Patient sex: M
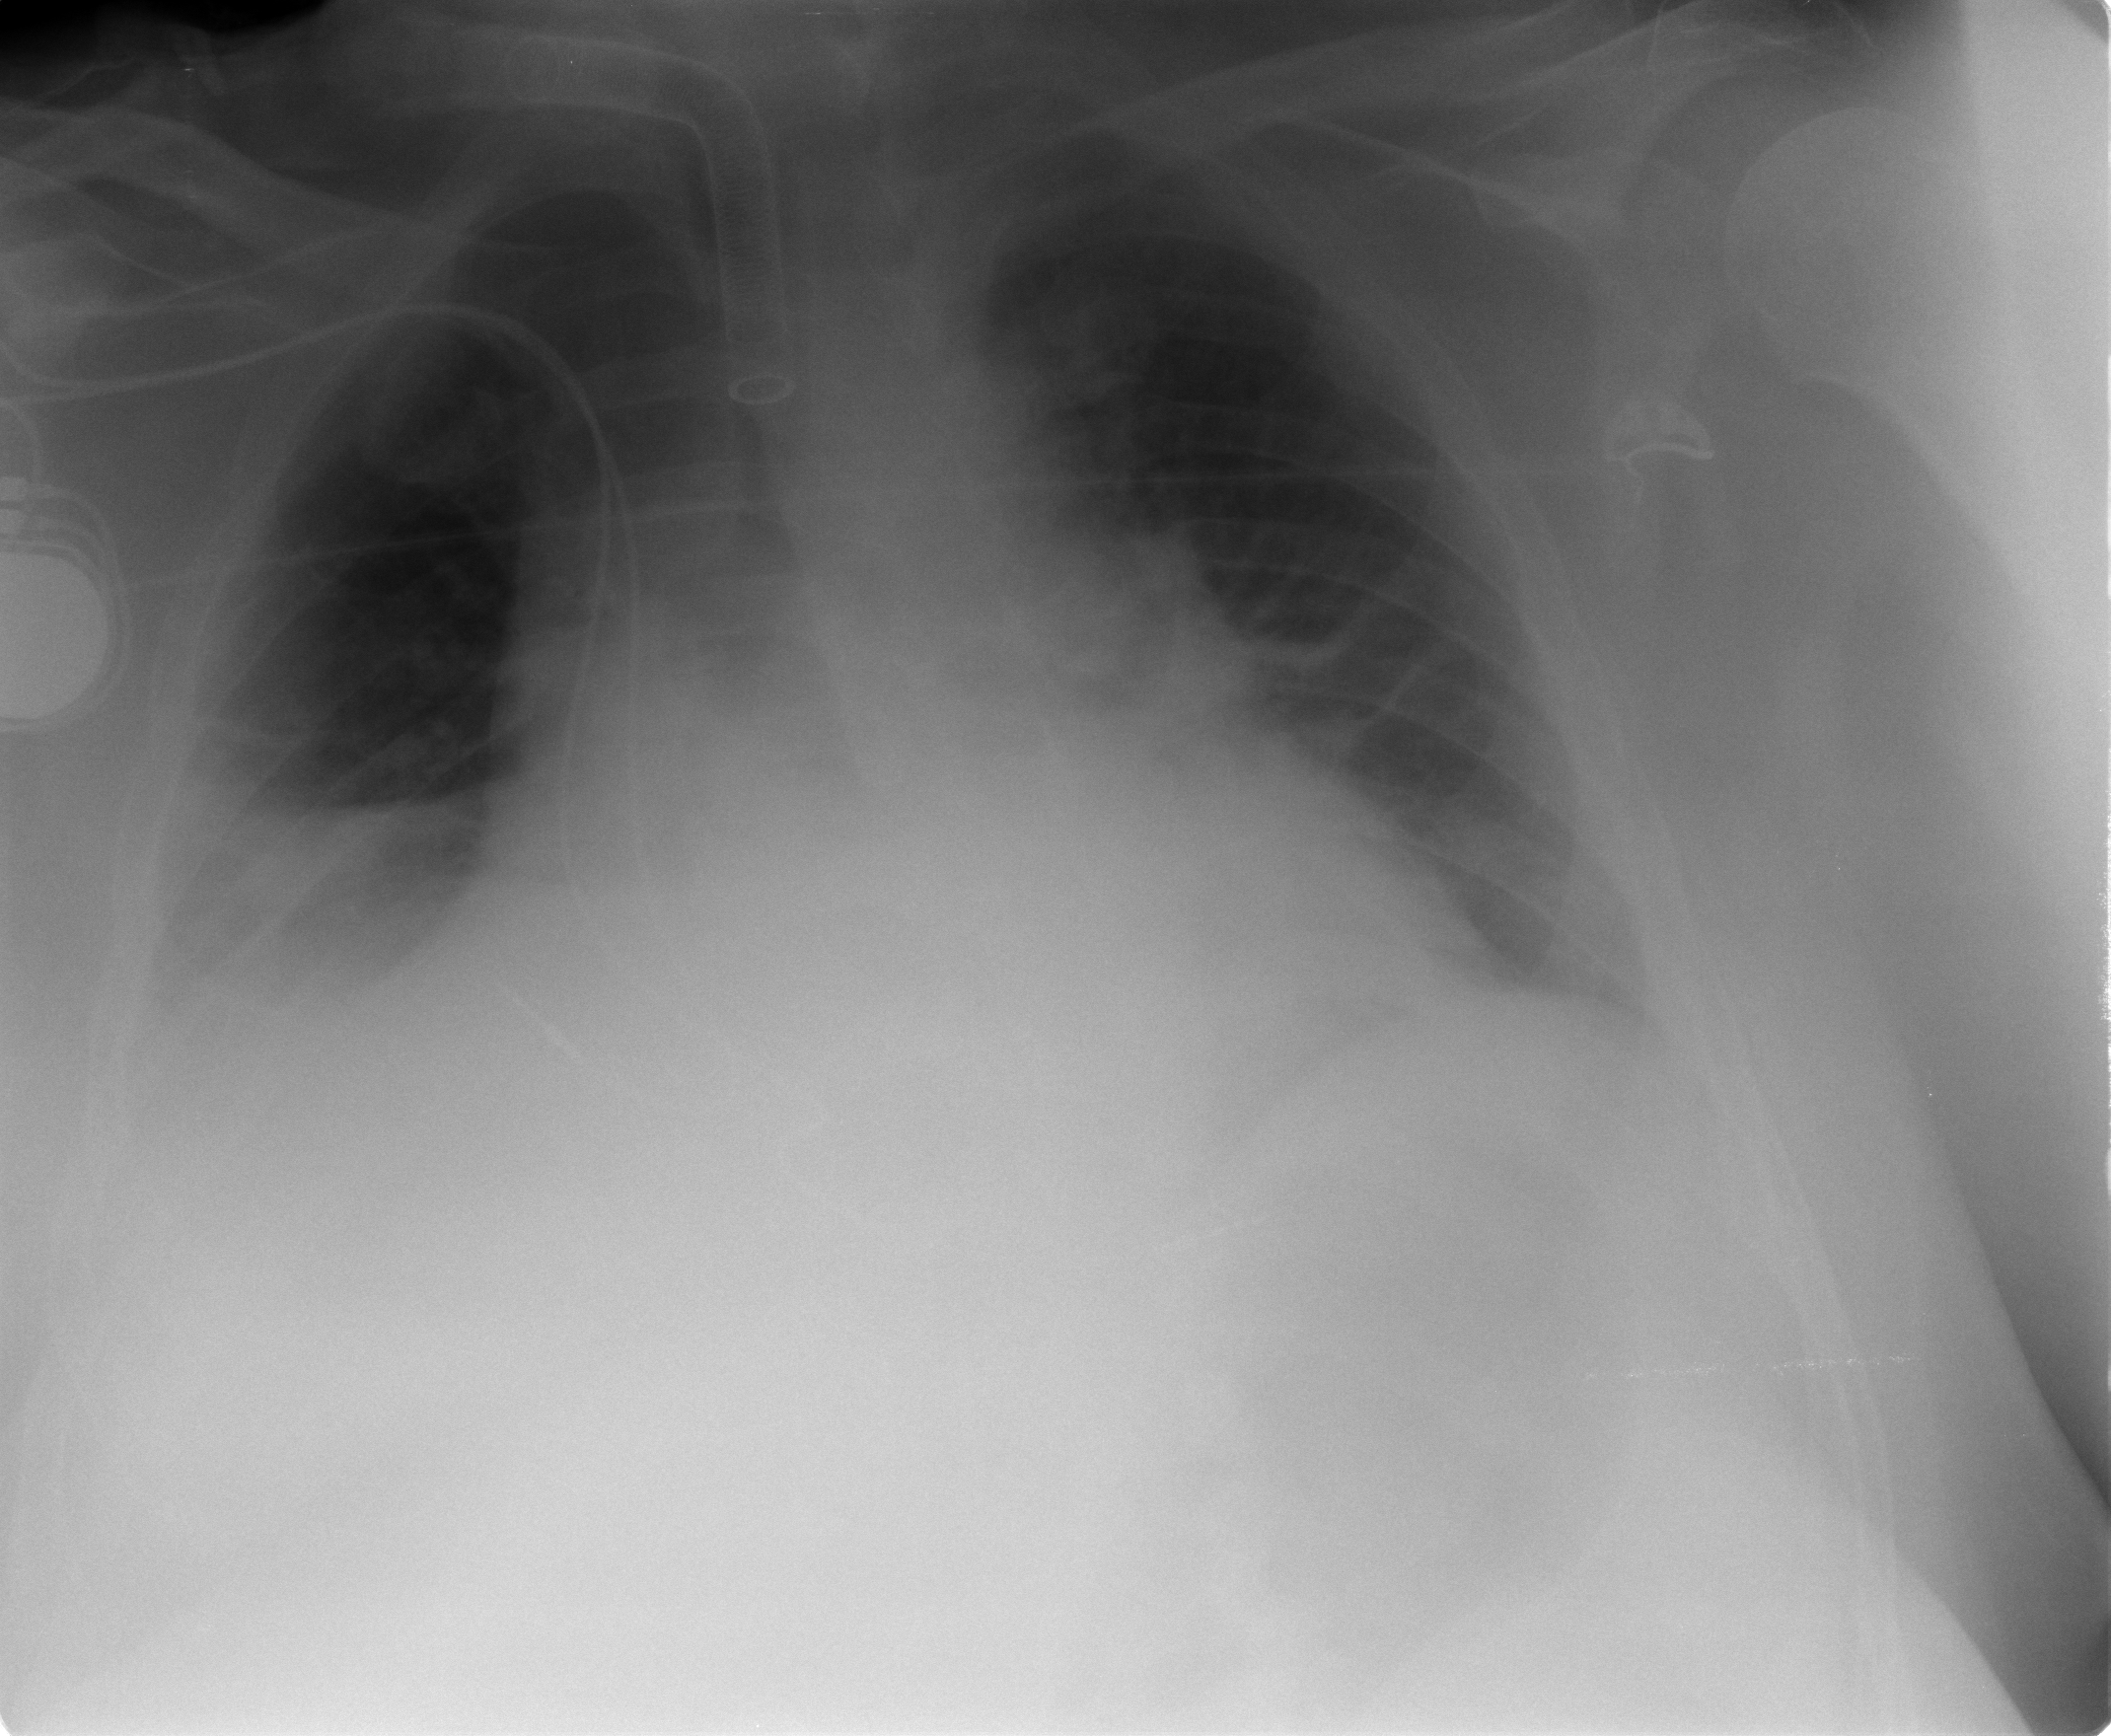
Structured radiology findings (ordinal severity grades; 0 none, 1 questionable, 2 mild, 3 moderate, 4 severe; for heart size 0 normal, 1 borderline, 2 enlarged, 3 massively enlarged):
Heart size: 2
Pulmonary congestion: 2
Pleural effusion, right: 3
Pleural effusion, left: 2
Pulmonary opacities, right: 1
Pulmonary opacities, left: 1
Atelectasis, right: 2
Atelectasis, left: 2